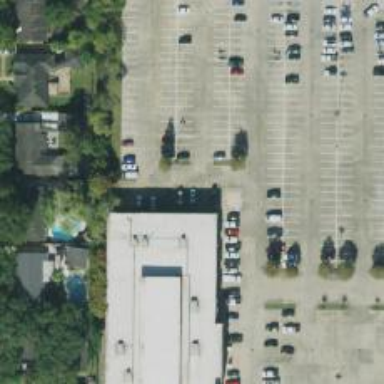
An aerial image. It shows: Parking space.